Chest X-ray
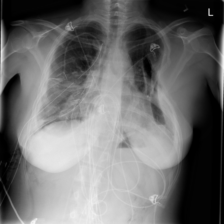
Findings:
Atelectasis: negative
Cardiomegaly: negative
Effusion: negative
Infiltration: negative
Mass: negative
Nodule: negative
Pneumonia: negative
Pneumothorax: negative
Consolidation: negative
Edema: negative
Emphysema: negative
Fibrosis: negative
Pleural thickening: negative
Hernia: negative